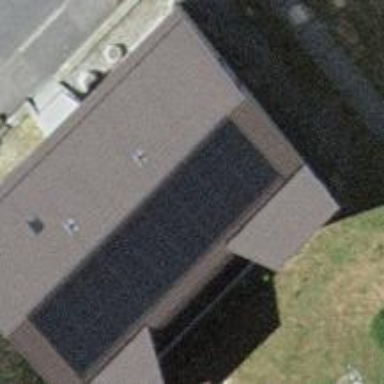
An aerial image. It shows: Solar power generator with photovoltaic panels.